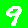
Digit: 9